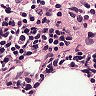
Metastatic tissue present: no